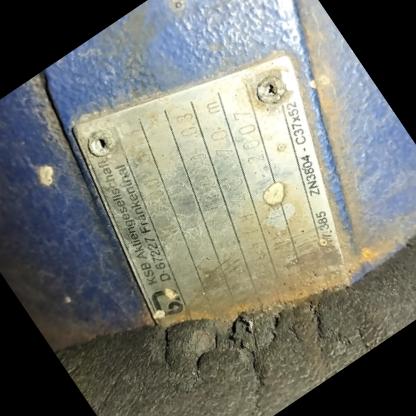
Klasa: tabliczka-znamionowa